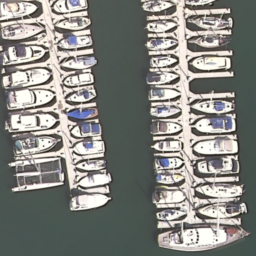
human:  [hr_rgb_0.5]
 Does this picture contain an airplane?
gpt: no

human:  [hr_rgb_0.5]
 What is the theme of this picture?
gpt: harbor

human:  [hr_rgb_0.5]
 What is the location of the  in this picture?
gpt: i cannot see it

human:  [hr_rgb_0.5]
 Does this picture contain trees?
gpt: no